Question:
This is a question from a past paper, i'm not really sure what to do. i have done this so far, any help is appreciated. My code may be confusing as i try to comment what i need to do then try to do it
'''
public class NumberConvert {
public NumberConvert(int from, int to) {
}
public String convert(String input) {
if(input==null){
return "";
}else{
return "FF";//Not sure what to do here
}
}
public static Integer valueOf(String s, int radix)
throws NumberFormatException {
try {//if radix is out of range (not sure what the range is)
}catch(NumberFormatException e){
System.out.println(e.getMessage());
}
return 0;// to complete
}
public static String toString(int i, int radix) {
return "";//need to complete
}
public static void main (String[] args){
}
}
'''
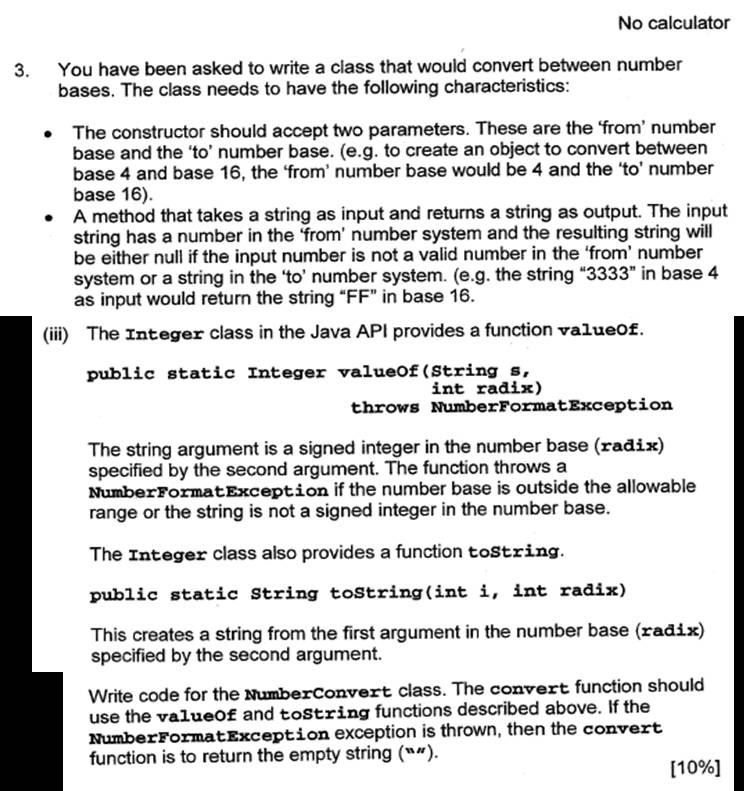
Answer: The <URL> method also allows you to specify the radix.
The whole conversion can be done in one line:
'''
return Integer.toString(Integer.parseInt(input, from), to));
'''
The other two methods just use parts of this one line, or you may call your methods as thin wrappers around the Integer methods.
You'll need to create instance fields to store 'from' and 'to' and set these in your constructor.